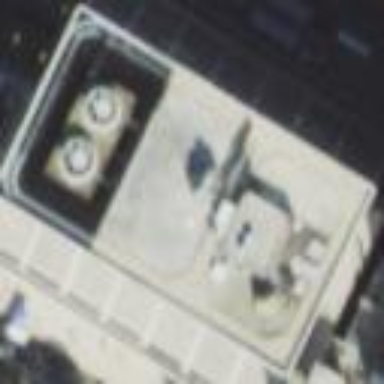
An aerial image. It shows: Building with flat concrete roof.